Interaction volume radius: 5 \u00c5
Interaction volume height: 10 \u00c5
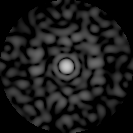
Disorder parameter: 0.7967